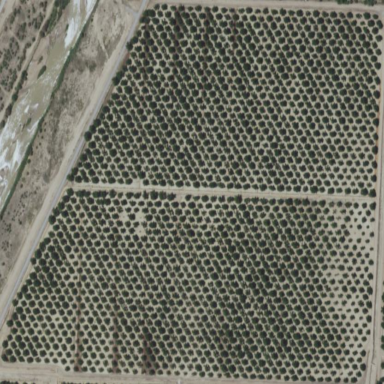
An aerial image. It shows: Orchard.